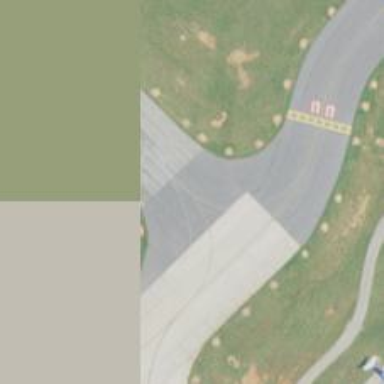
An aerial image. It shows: View of taxiway at the airport.